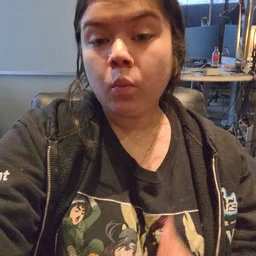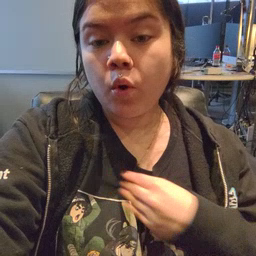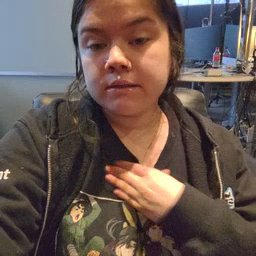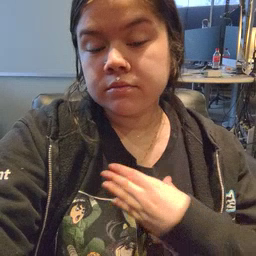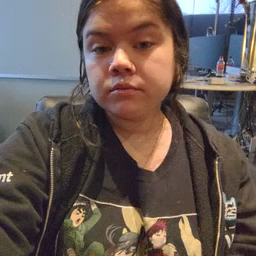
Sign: white